Question: I am new to Android. Well the problem I am facing is that I have two layouts. One is main.xml and another that I made was relative_layout.xml.
I did not give it an @+id/ to this layout so the default id was relative_layout01.xml but when I gave this an id the old one still remain in my R.java and when I edit R.java it again generated the old version of file.
I want to delete relative_layout01.xml reference as it does not exists as I have given a name to my layout.
Attaching an image for reference.
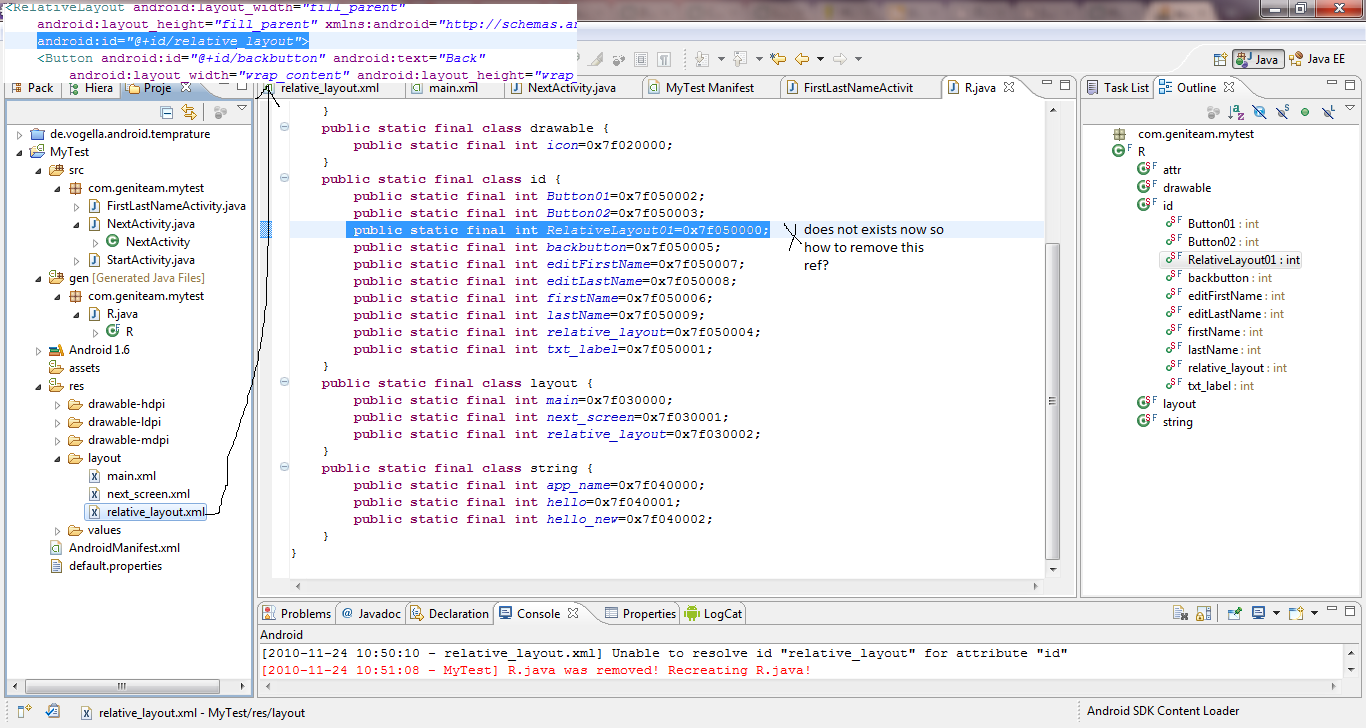
Answer: R.java should be refreshed automatically.
Maybe you still have some references to it in your code (setContentView(R.relative...) or you still have it as an activity in AndroidManifest.xml?
Sorry for the noobish answer. Just my 2 cents..